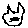
Label: cat